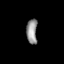
Tissue: prostate
Cell type: Fibroblasts
Senescence score: 0.8028
Nuclear area (px): 263
Mean DAPI intensity: 147.414